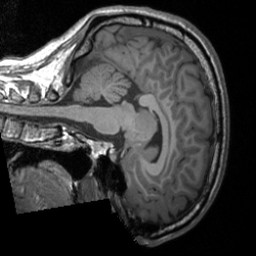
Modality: T1w
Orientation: sagittal
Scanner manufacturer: siemens
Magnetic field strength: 3 T
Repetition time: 1.9 s
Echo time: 0.00226 s